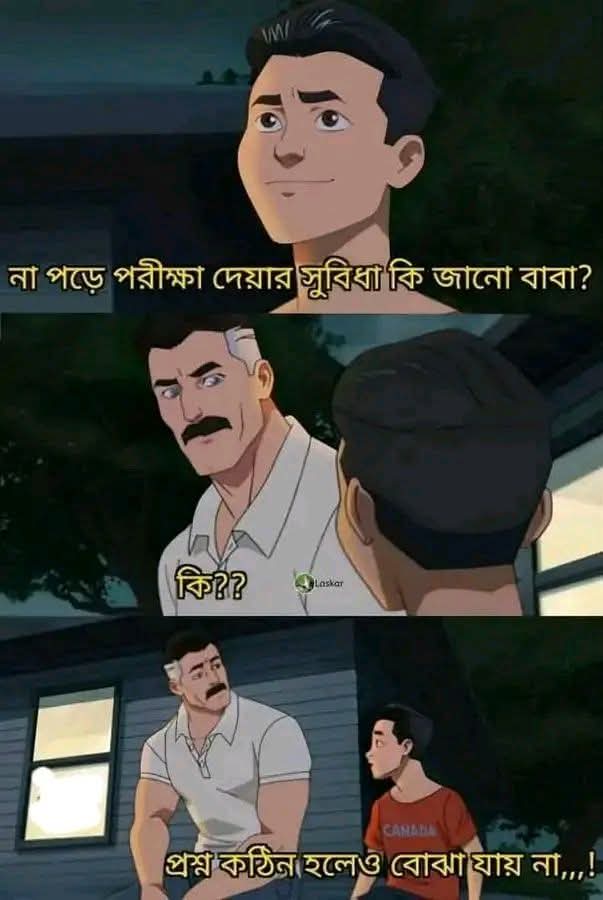
Text: না পড়ে পরীক্ষা দেয়ার সুবিধা কি জানো বাবা?
কি??
প্রশ্ন কঠিন হলেও বোঝা যায় না,,,!
Label: Non Hate